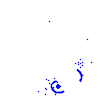
Particle: proton